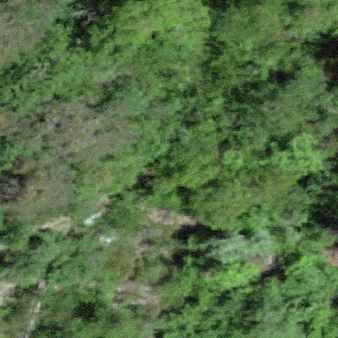
Label: other